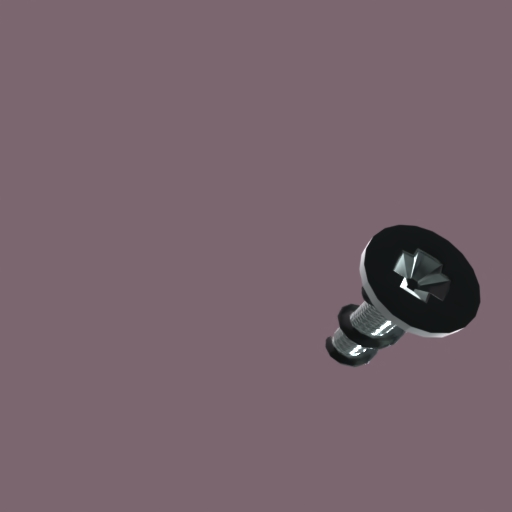
Label: screw